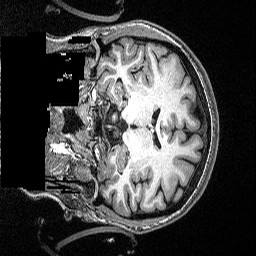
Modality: T1w
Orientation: coronal
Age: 42
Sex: female
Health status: ill
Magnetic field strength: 3 T
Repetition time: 2.53 s
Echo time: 0.00331 s